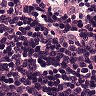
Metastatic tissue present: no